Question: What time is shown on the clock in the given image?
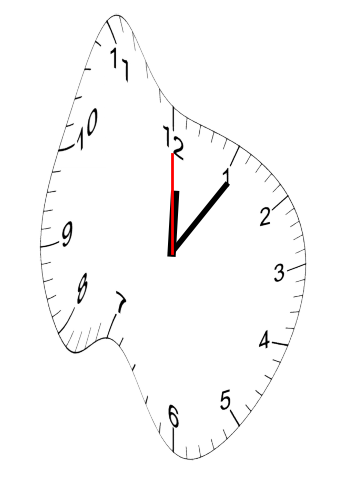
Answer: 12:06:00